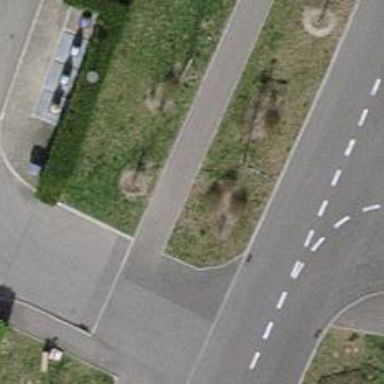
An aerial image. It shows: Sidewalk along the footway.